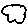
Label: cloud